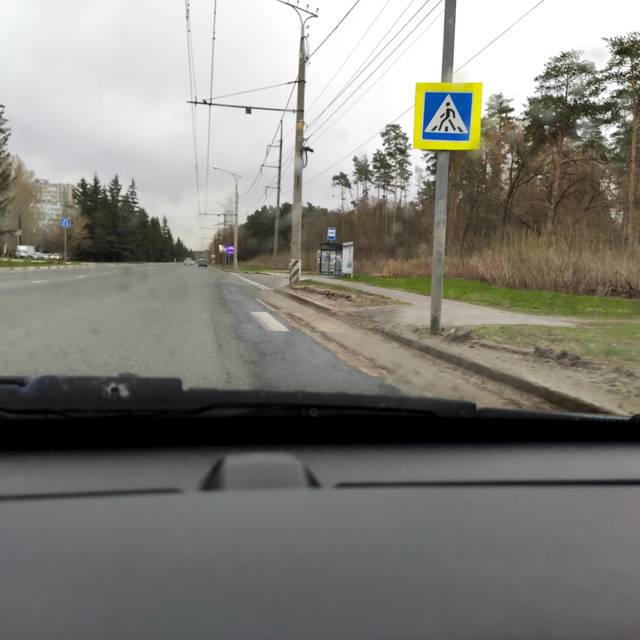
Region: Russia
Coordinates: 53.506, 49.44